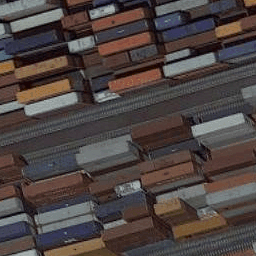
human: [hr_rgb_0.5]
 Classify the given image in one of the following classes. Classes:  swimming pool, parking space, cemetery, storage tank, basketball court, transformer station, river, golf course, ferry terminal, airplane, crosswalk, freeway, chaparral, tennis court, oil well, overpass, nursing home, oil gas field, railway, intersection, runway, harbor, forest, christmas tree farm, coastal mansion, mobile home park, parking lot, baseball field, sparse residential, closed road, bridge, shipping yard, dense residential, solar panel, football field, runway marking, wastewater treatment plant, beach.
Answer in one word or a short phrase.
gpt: shipping yard